Question: I am getting RangeError during serialization of Navigator object.
What could be the reason?
'''
JSON.stringify(navigator);
RangeError: Maximum call stack size exceeded
'''
Browser: Chrome

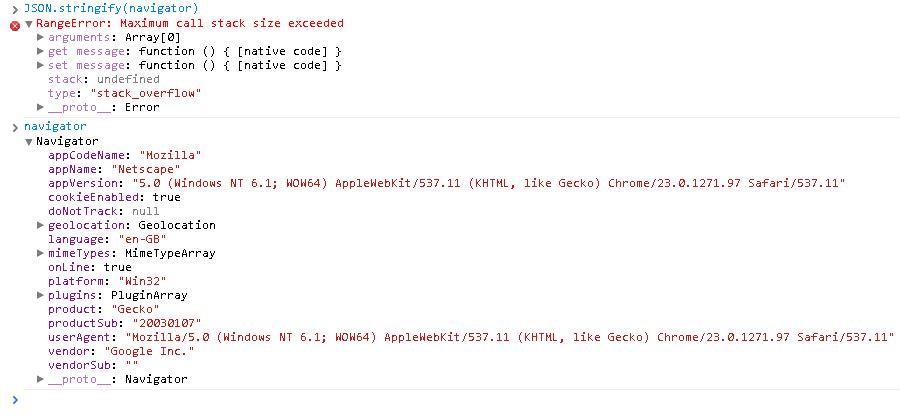
Answer: That's because, as the error message says, the 'navigator' object is too big.
You can use <URL> like this:
'''
var navJSON = JSON.pruned(navigator);
'''
The object returned is pretty huge, but it's almost certain that it isn't completely correct. If you want to transfer data about the 'navigator' object using JSON, you send those properties only, not the entire object.